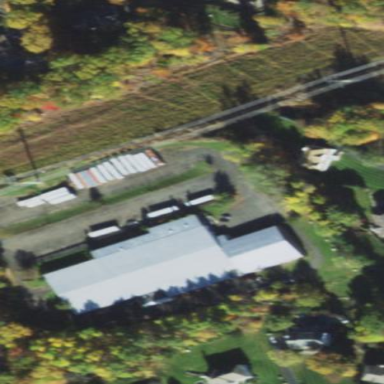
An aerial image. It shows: Warehouse.